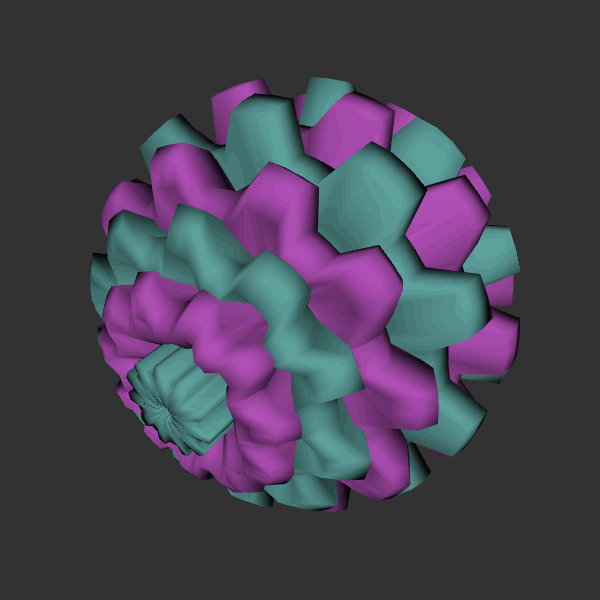
Background: dark